五年级 · 算术
写出下面各数的因数.

$\begin{array}{llll}25 & 12 & 49 & 36 \text {. }\end{array}$
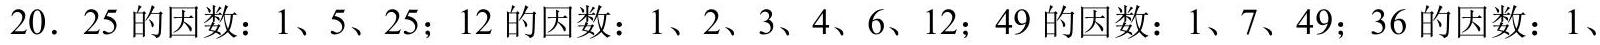
答案: 解
    $2 、 3 、 4 、 6 、 9 、 12 、 18 、 36$.